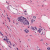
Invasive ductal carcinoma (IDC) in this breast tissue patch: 1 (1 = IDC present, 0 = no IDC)